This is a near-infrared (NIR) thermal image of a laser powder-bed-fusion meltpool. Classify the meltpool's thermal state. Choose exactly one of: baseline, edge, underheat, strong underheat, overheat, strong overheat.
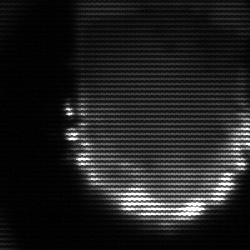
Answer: baseline